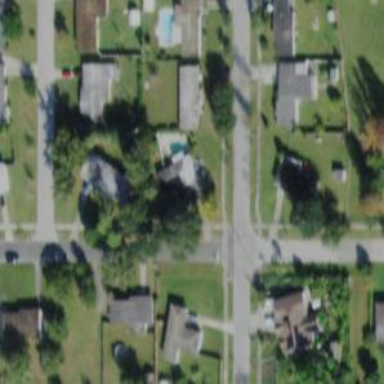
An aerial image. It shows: Residential road with sidewalk on the left side.